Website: walmart
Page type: added-to-cart
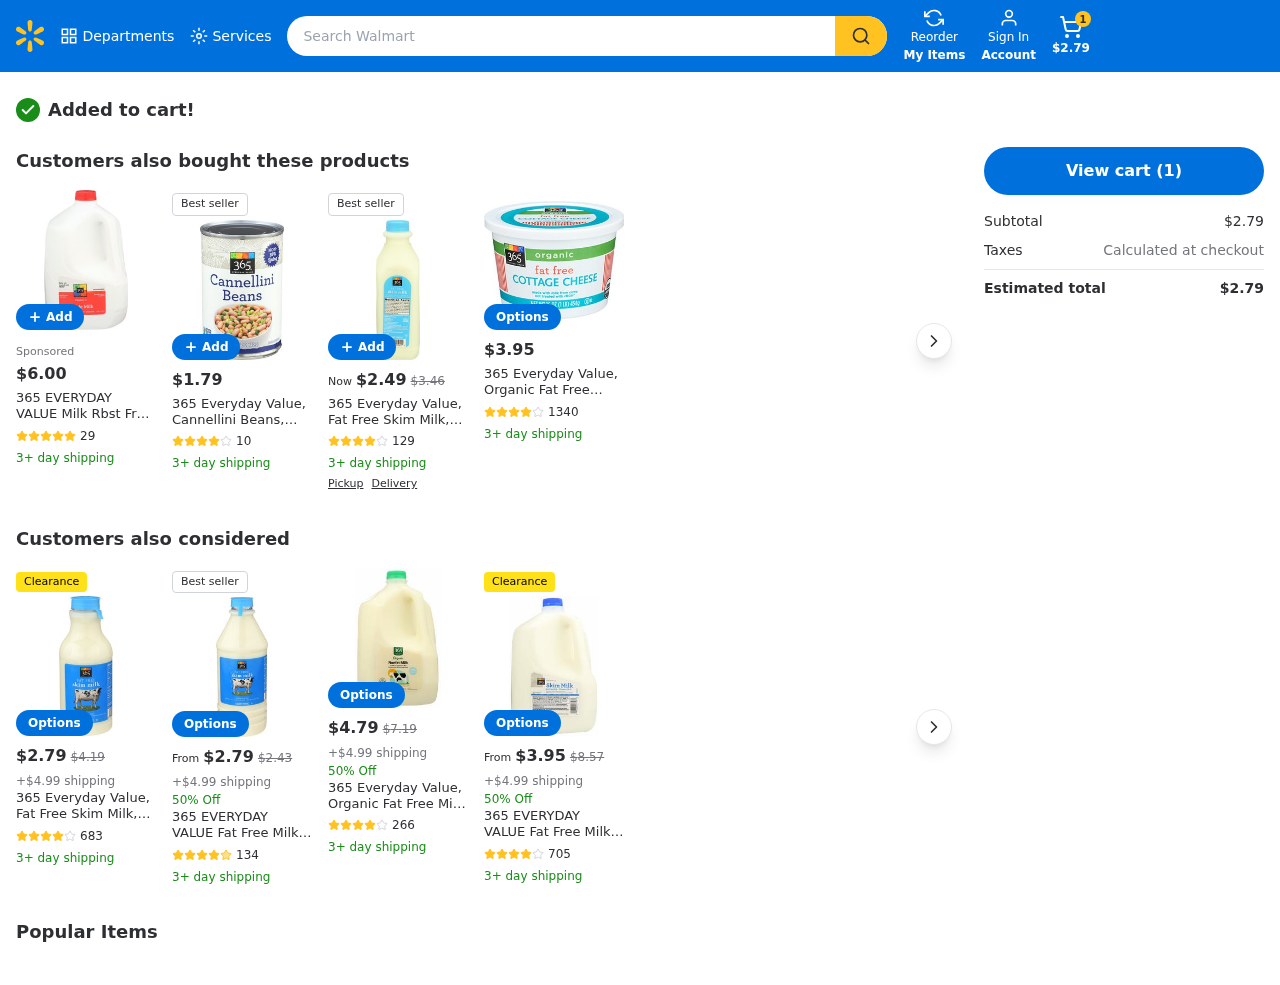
Product elements: key: PRODUCT2_NAME
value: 365 EVERYDAY VALUE Milk Rbst Free Whole, 128 FZ
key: PRODUCT2_NUM_RATINGS
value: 29
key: PRODUCT2_PRICE
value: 6
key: PRODUCT2_RATING
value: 5
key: PRODUCT3_NAME
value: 365 Everyday Value, Cannellini Beans, 15.5 oz
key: PRODUCT3_NUM_RATINGS
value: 10
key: PRODUCT3_PRICE
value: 1.79
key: PRODUCT3_RATING
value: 4.1
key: PRODUCT4_NAME
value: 365 Everyday Value, Fat Free Skim Milk, Quart
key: PRODUCT4_NUM_RATINGS
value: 129
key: PRODUCT4_PRICE
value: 2.49
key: PRODUCT4_RATING
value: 4.4
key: PRODUCT5_NAME
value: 365 Everyday Value, Organic Fat Free Cottage Cheese, 16 oz
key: PRODUCT5_NUM_RATINGS
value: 1340
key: PRODUCT5_PRICE
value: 3.95
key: PRODUCT5_RATING
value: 4.4
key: PRODUCT6_NAME
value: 365 Everyday Value, Fat Free Skim Milk, Pint
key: PRODUCT6_NUM_RATINGS
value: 683
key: PRODUCT6_PRICE
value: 2.79
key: PRODUCT6_RATING
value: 4.3
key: PRODUCT7_NAME
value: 365 EVERYDAY VALUE Fat Free Milk, 32 FZ
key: PRODUCT7_NUM_RATINGS
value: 134
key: PRODUCT7_PRICE
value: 2.79
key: PRODUCT7_RATING
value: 4.7
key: PRODUCT8_NAME
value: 365 Everyday Value, Organic Fat Free Milk, 128 oz (Packaging May Vary)
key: PRODUCT8_NUM_RATINGS
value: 266
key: PRODUCT8_PRICE
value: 4.79
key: PRODUCT8_RATING
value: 4.4
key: PRODUCT9_NAME
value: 365 EVERYDAY VALUE Fat Free Milk, 128 OZ
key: PRODUCT9_NUM_RATINGS
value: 705
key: PRODUCT9_PRICE
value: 3.95
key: PRODUCT9_RATING
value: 4.2
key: PRODUCT4_ORIGINAL_PRICE
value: $3.46
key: PRODUCT6_ORIGINAL_PRICE
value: $4.19
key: PRODUCT7_ORIGINAL_PRICE
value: $2.43
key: PRODUCT8_ORIGINAL_PRICE
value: $7.19
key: PRODUCT9_ORIGINAL_PRICE
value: $8.57
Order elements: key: ORDER_NUM_ITEMS
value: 1
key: ORDER_SUBTOTAL
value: $2.79
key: ORDER_TOTAL
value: $2.79
Search elements: key: HEADER_SEARCH
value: Search Walmart